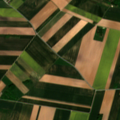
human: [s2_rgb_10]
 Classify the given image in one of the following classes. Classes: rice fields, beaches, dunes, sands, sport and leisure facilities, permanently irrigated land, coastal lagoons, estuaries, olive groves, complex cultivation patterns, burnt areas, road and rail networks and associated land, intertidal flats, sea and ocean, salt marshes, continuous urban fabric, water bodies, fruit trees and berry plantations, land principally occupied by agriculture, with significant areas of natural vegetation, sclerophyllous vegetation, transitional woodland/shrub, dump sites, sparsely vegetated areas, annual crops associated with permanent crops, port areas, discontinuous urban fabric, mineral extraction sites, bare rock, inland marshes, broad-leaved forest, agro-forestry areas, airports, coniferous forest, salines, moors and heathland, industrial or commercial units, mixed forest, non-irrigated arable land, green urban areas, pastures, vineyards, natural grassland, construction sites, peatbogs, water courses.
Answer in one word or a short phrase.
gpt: discontinuous urban fabric, non-irrigated arable land, land principally occupied by agriculture, with significant areas of natural vegetation